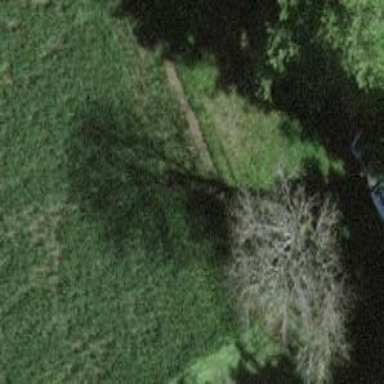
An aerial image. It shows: Path covered in grass.